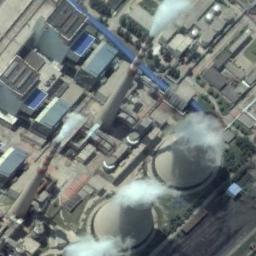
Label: thermal_power_station